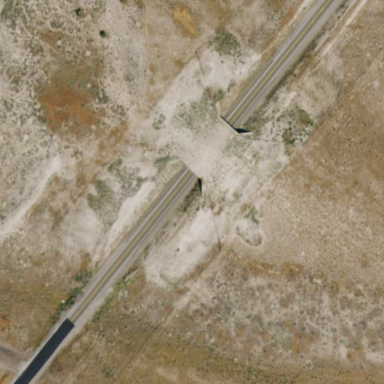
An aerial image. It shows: Wildlife crossing structure.